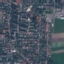
Label: Residential